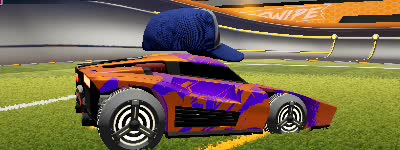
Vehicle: breakout